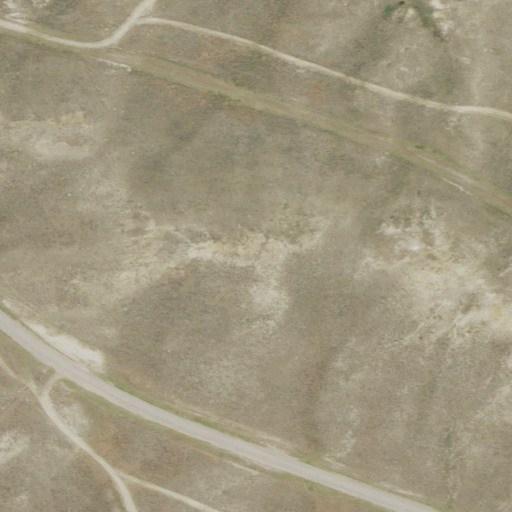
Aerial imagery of mountain in Montana named Mexican Buttes containing shrub, grassland, open development, low intensity development, medium intensity development, and high intensity development